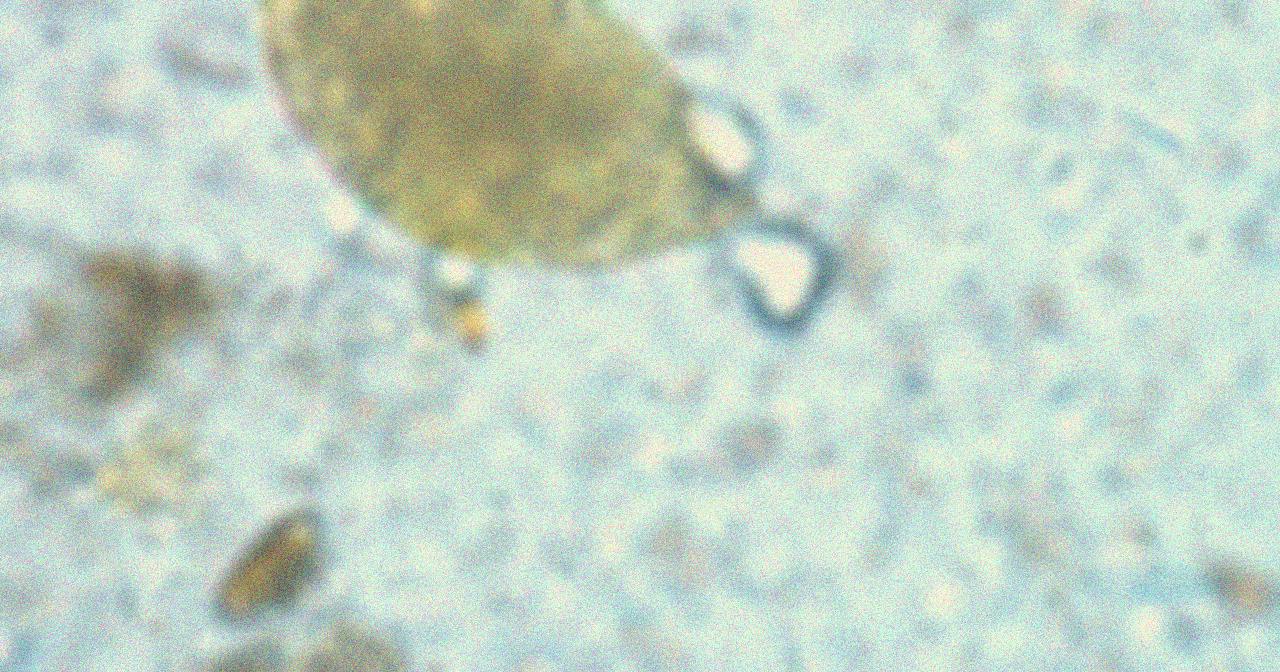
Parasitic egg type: Fasciolopsis buski